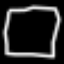
Label: square